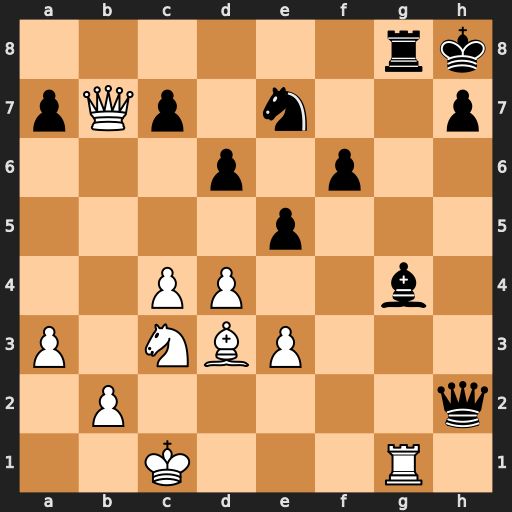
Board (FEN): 6rk/pQp1n2p/3p1p2/4p3/2PP2b1/P1NBP3/1P5q/2K3R1
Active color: w
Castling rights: -
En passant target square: -
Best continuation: Rh1 Bc8 Rxh2